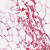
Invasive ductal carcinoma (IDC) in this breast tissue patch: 0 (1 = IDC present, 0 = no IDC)